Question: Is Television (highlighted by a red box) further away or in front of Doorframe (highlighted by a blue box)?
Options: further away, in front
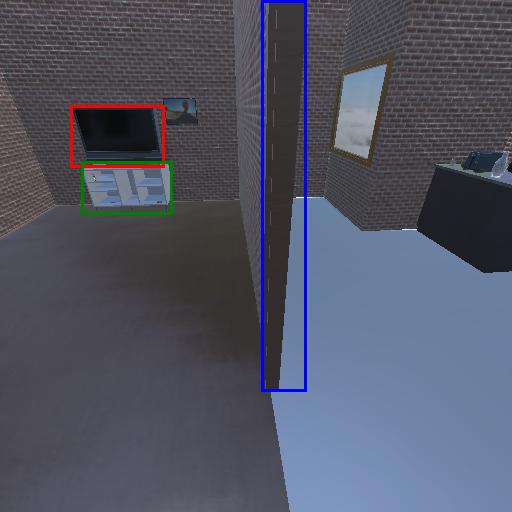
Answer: further away